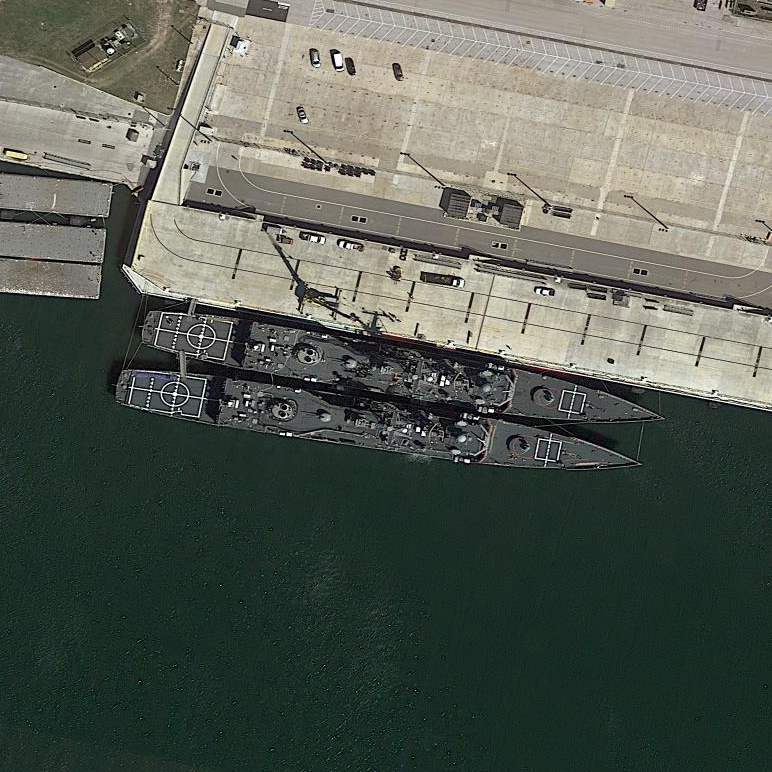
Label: cruiser